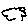
Label: cloud